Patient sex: M
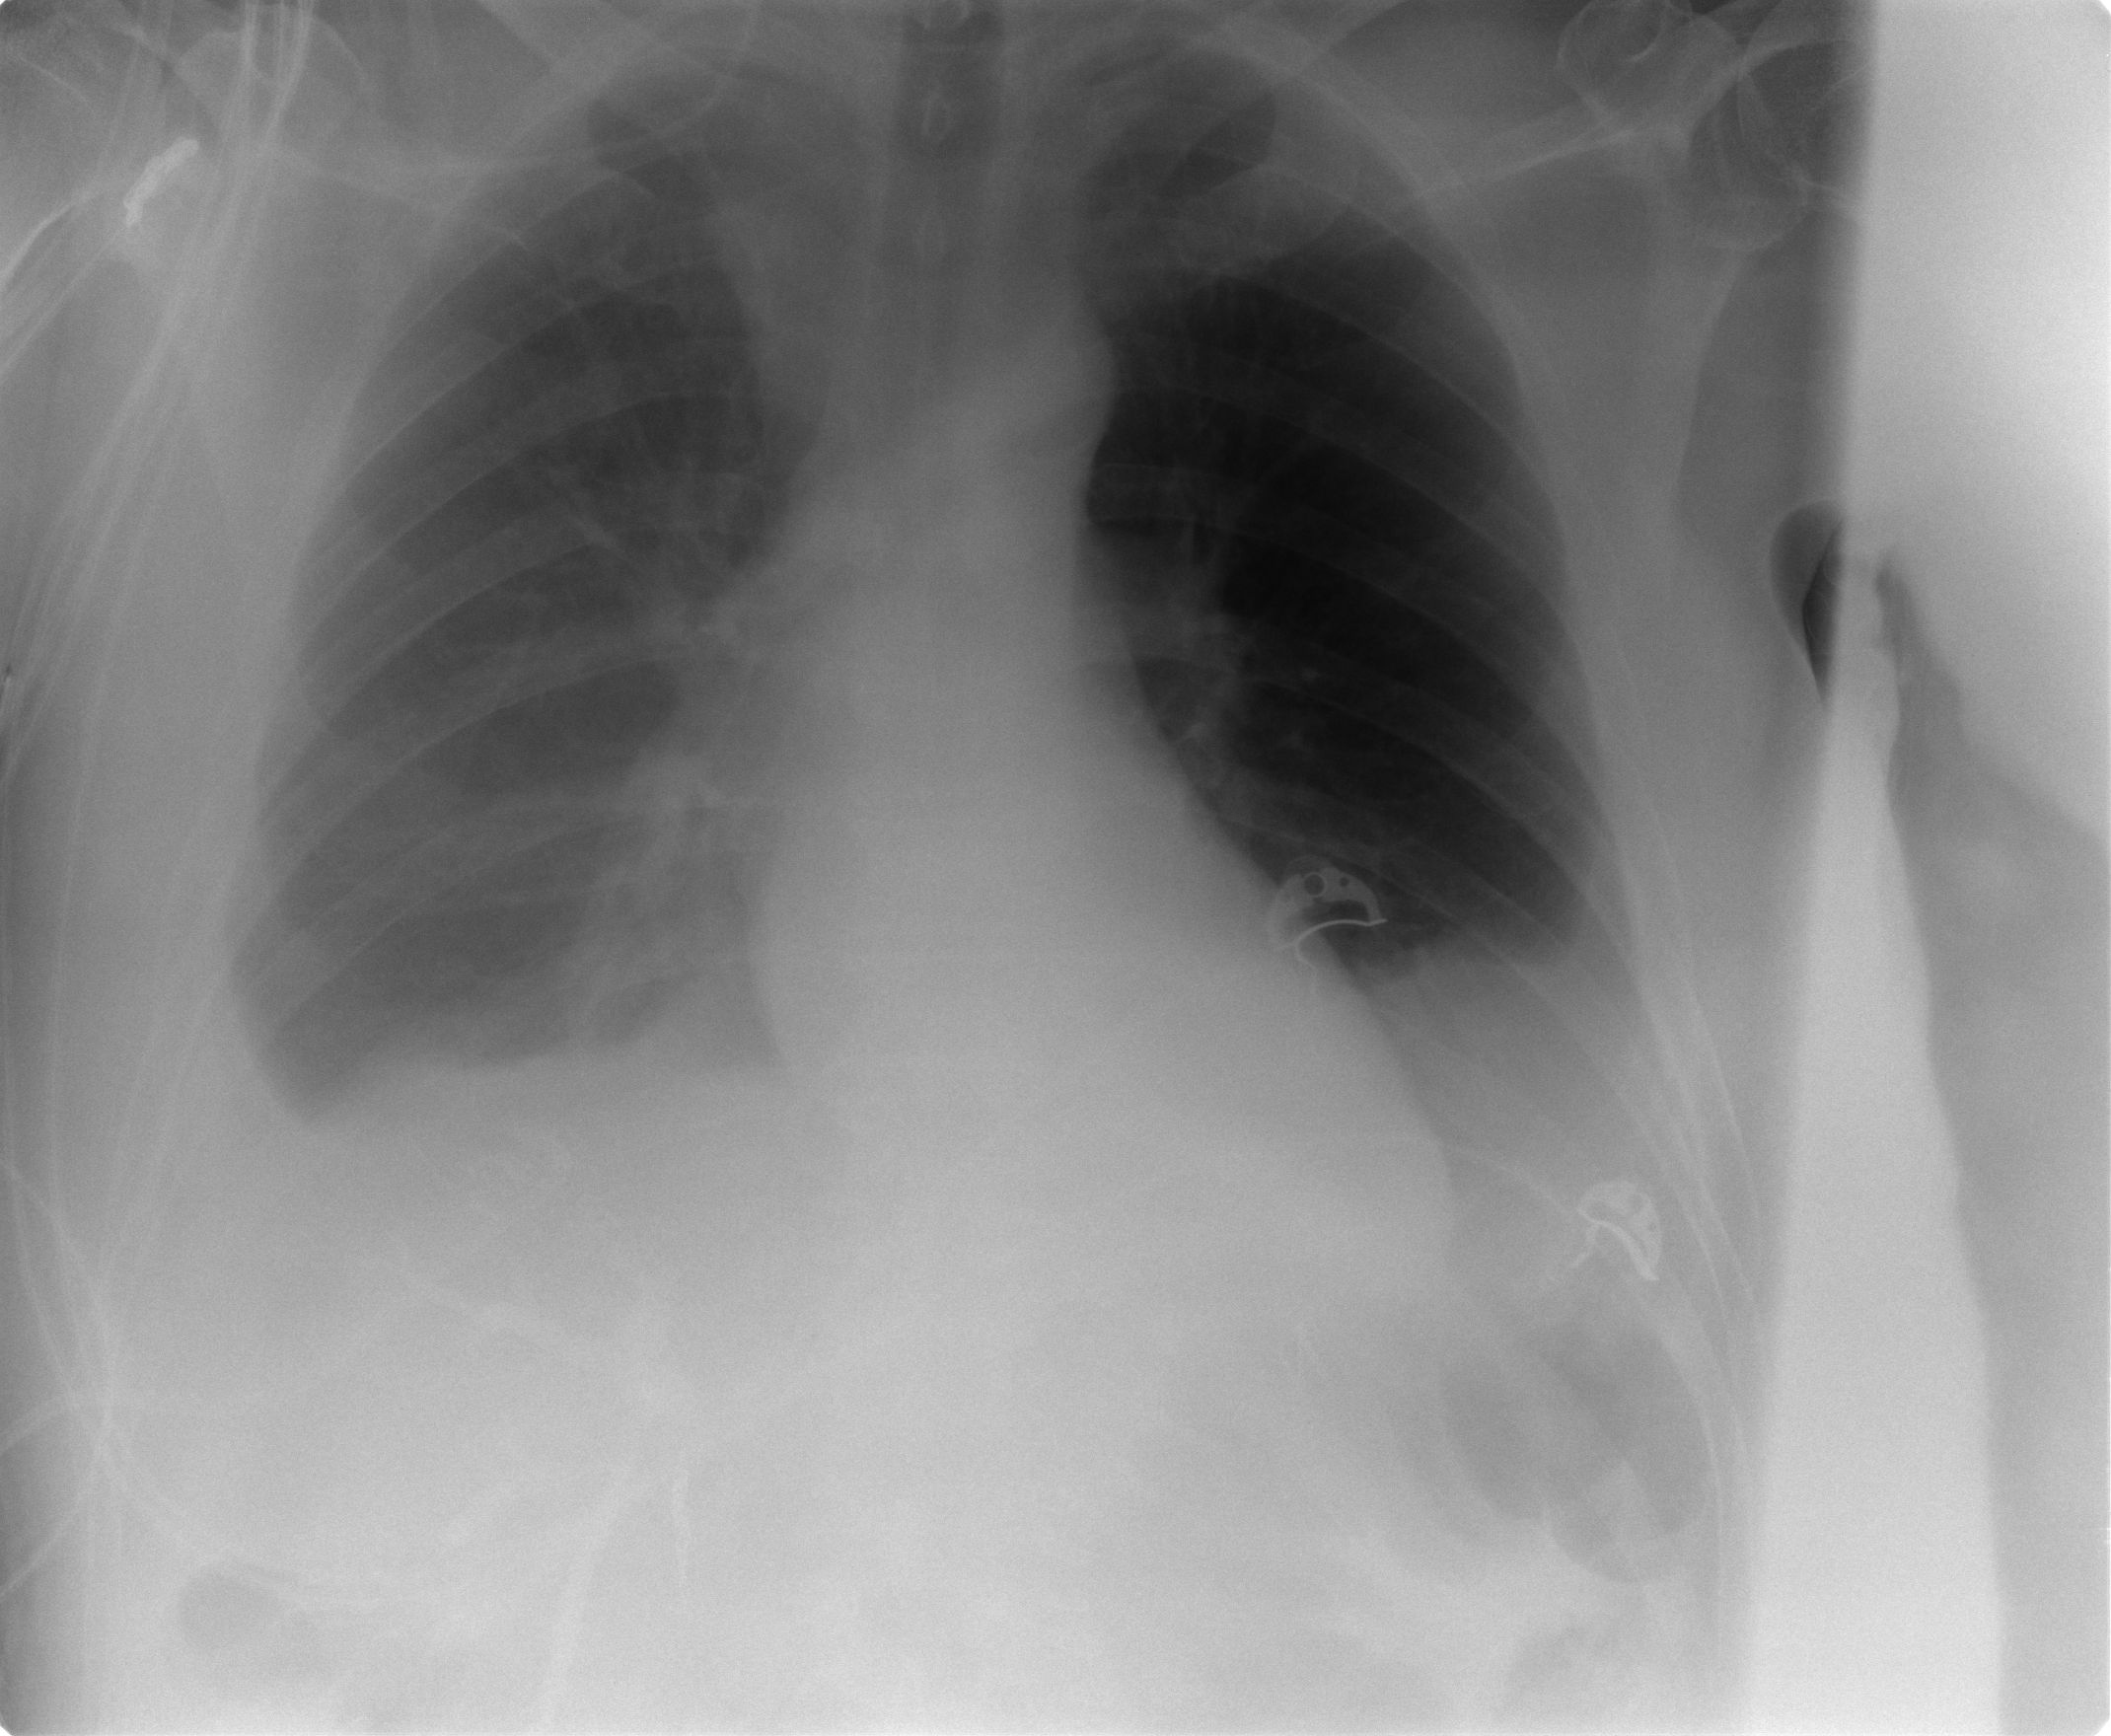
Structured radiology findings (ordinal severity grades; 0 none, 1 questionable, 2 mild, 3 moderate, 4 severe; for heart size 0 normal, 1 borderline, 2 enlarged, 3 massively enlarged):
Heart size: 0
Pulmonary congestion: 2
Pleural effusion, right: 2
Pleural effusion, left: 3
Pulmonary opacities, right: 0
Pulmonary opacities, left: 0
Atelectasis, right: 2
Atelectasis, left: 3